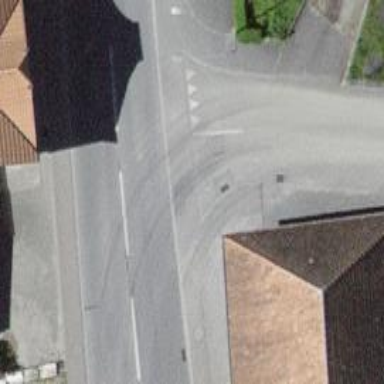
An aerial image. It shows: Road with "give way" sign.